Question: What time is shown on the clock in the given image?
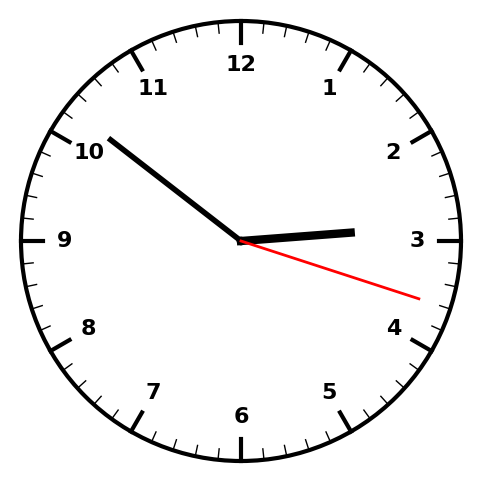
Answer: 02:51:18